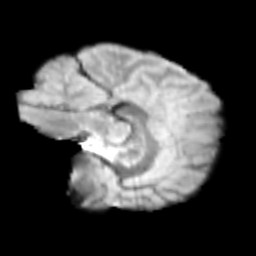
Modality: T2w
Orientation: sagittal
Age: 14
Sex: female
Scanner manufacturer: siemens
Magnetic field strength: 3 T
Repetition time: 3.8 s
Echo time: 0.07 s